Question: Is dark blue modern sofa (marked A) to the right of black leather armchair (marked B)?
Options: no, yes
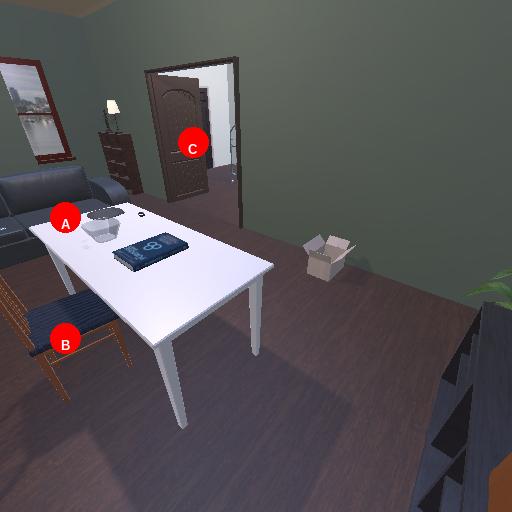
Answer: no